Aerial crown-view tile of a tropical tree (Barro Colorado Island, Panama), acquired 20250616:
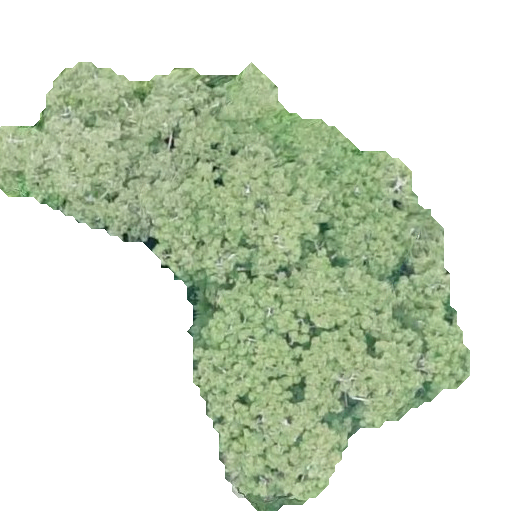
Species: Ceiba pentandra
GBIF accepted scientific name: Ceiba pentandra
Crown area: 163.497 m²